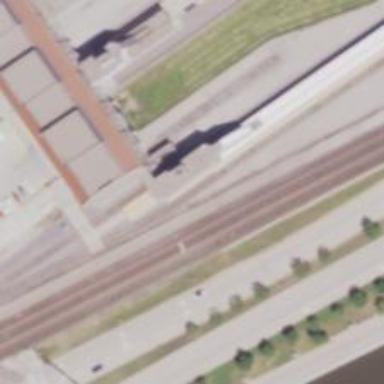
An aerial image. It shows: Railway track.